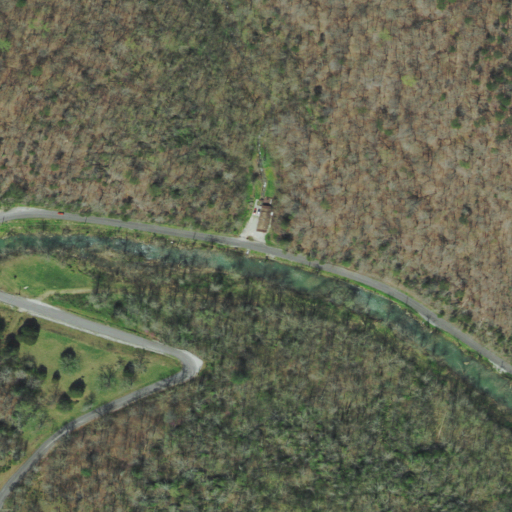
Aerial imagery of valley in Tennessee named Lovely Hollow containing deciduous forest, open development, pasture, medium intensity development, and low intensity development